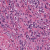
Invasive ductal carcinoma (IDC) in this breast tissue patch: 1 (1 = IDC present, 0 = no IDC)